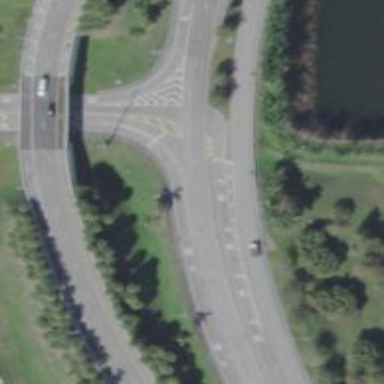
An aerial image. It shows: Stop road.